Question: I'm using the Soda Dark UI theme for Sublime Text 3 and I'd like to increae the left margin within the pane. It looks too tight, to me.
What class(s) is used to define that margin?

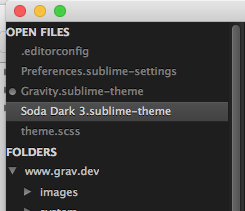
Answer: The class you are looking for is and the property is .
I see in your screenshot that you already know what file you need to look in, but maybe is usefulf for other users to know that you can create a file called inside Packages/User for your overrides with the following content:
'''
[
// Soda Dark 3 theme overrides
// Sidebar container
{
"class": "sidebar_container",
"content_margin": [10, 0, 1, 0]
}
]
'''
The value of has the following syntax so in this case you need to change the first value for the left margin value you want:
'''
[left, top, right, bottom]
'''